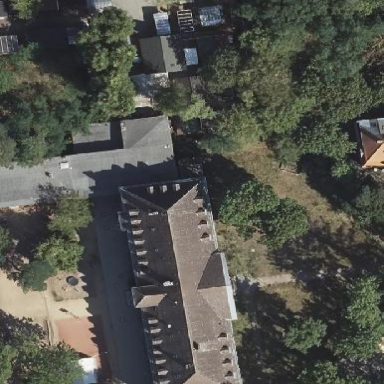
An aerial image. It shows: School.